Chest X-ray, PA view. Patient: 74 years old, sex M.
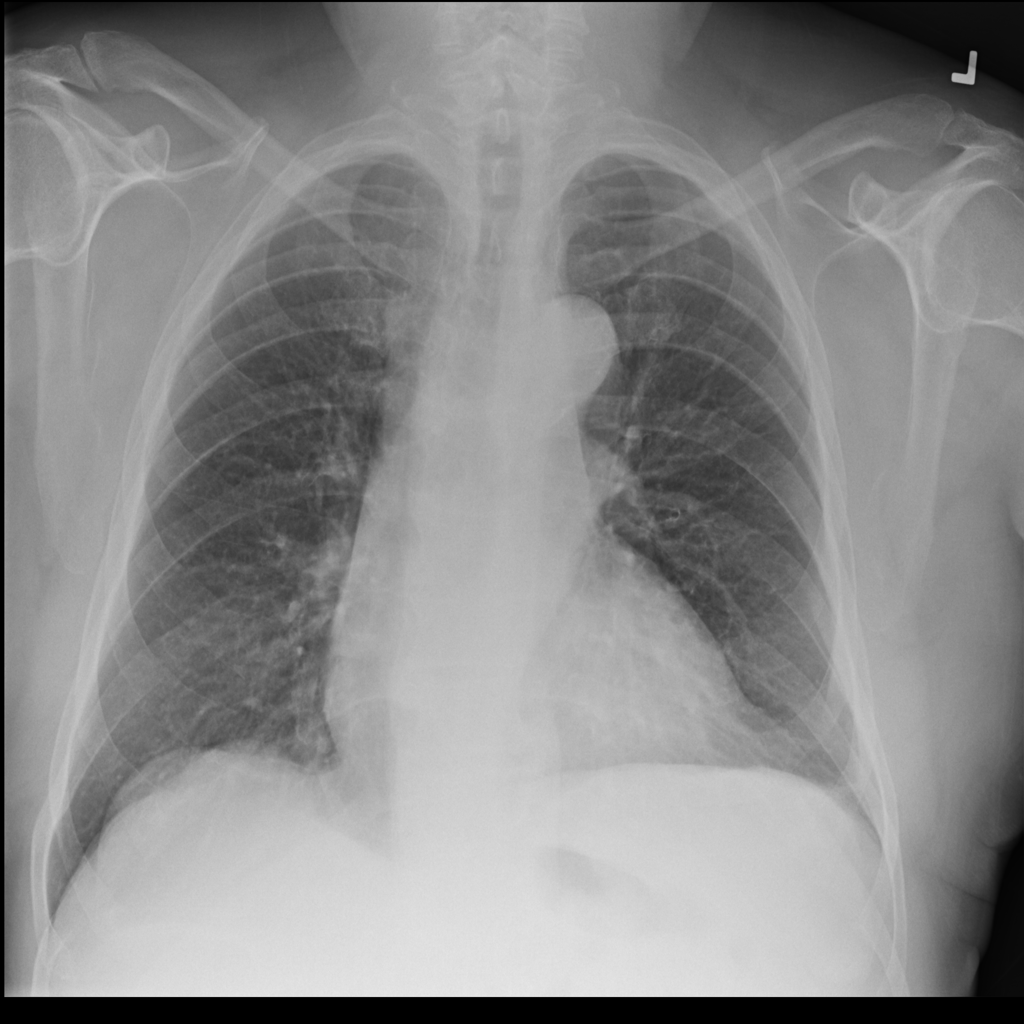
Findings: No Finding